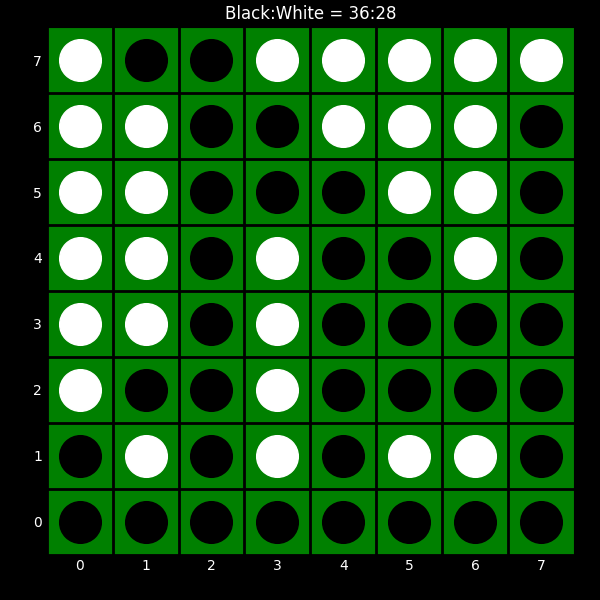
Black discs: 36
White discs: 28